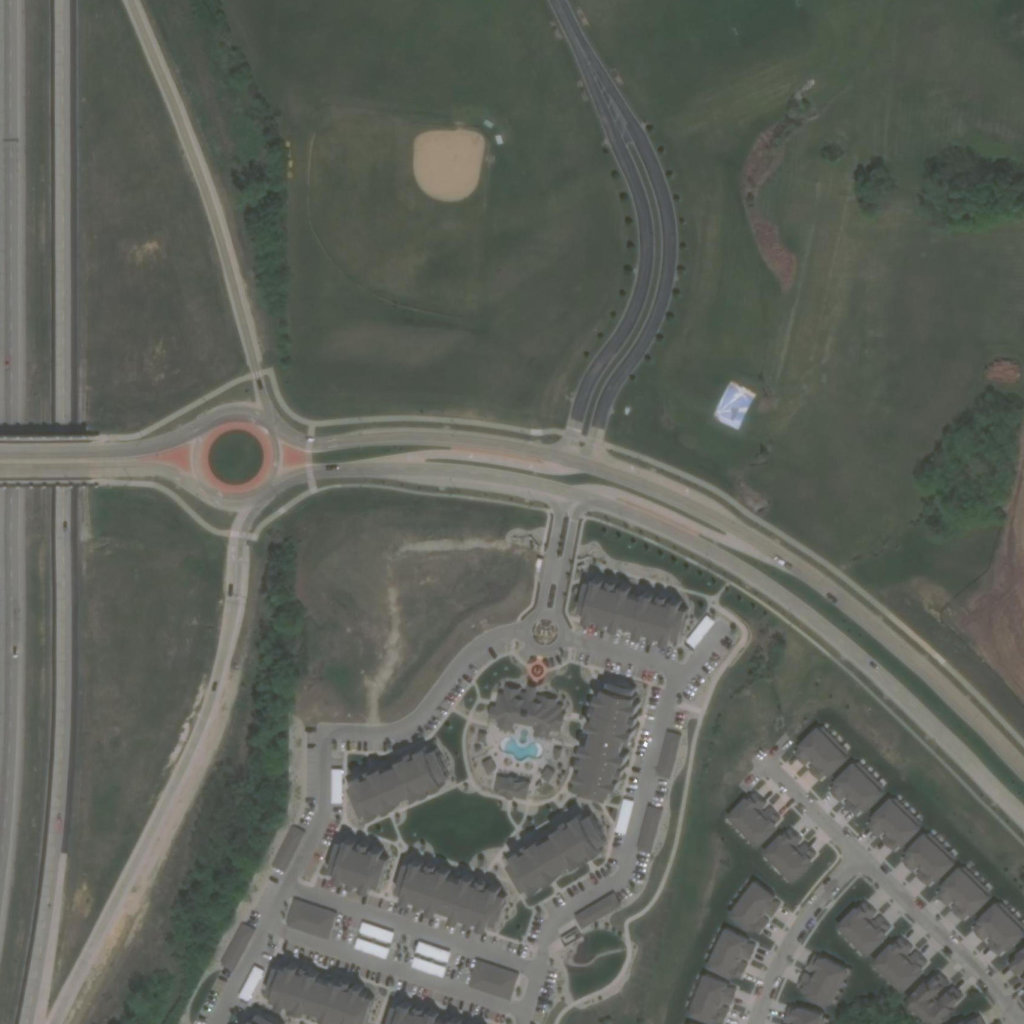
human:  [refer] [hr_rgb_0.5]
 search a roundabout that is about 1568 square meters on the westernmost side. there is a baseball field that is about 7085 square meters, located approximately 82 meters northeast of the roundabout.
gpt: <box>[[17, 38, 28, 50, 0]]</box>

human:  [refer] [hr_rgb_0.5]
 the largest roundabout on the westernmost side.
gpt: <box>[[17, 38, 28, 50, 0]]</box>